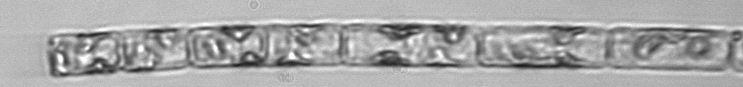
Label: Guinardia_delicatula